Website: crate-barrel
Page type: billing-address
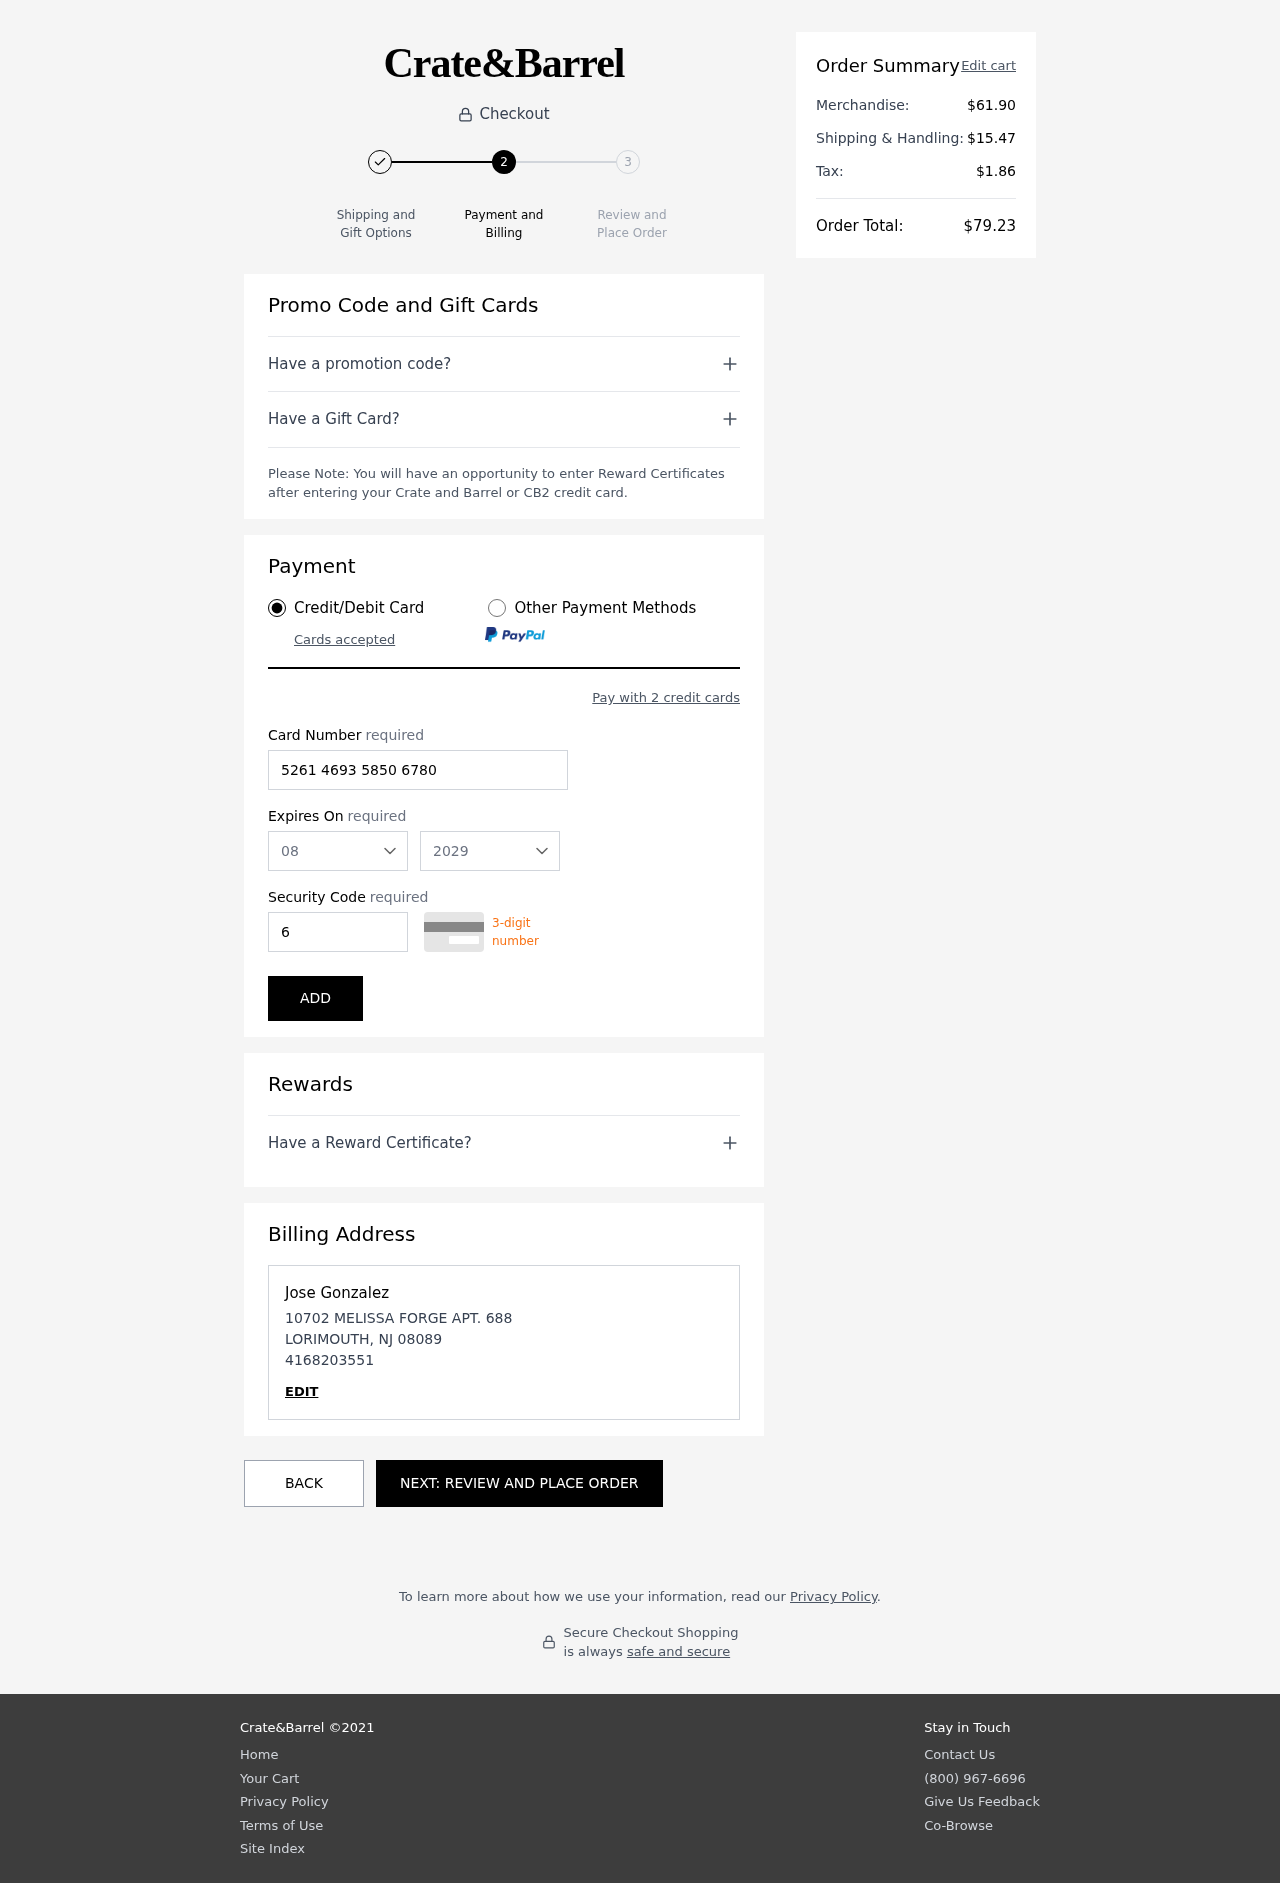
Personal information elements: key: PII_CARD_CVV
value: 626
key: PII_CARD_EXPIRY_MONTH
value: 08
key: PII_CARD_EXPIRY_YEAR
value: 29
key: PII_CARD_NUMBER
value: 5261 4693 5850 6780
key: PII_CITY
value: LORIMOUTH
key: PII_FULLNAME
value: Jose Gonzalez
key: PII_PHONE
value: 4168203551
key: PII_POSTCODE
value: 08089
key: PII_STATE_ABBR
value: NJ
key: PII_STREET
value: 10702 MELISSA FORGE APT. 688
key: PII_FIRSTNAME
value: Jose
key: PII_LASTNAME
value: Gonzalez
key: PII_PHONE_LINE
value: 3551
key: PII_PHONE_SUFFIX
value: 3551
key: PII_POSTCODE_FULL
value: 08089
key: PII_PHONE2
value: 4168203551
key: PII_PHONE3
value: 4168203551
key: PII_FULLNAME2
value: Jose Gonzalez
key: PII_FULLNAME3
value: Jose Gonzalez
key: PII_FIRSTNAME2
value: Jose
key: PII_FIRSTNAME3
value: Jose
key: PII_LASTNAME2
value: Gonzalez
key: PII_LASTNAME3
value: Gonzalez
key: PII_FIRSTNAME_DERIVED
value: Jose
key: PII_LASTNAME_DERIVED
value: Gonzalez
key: PII_PHONE_NUMERIC
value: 4168203551
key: PII_PHONE_LINE_NUMERIC
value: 3551
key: PII_PHONE_SUFFIX_NUMERIC
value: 3551
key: PII_POSTCODE_NUMERIC
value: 8089
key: PII_PHONE2_NUMERIC
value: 4168203551
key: PII_PHONE3_NUMERIC
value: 4168203551
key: PII_FULLNAME_DERIVED
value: Jose Gonzalez
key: PII_NAME_FULL_DERIVED
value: Jose Gonzalez
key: PII_PHONE_DIGITS
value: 4168203551
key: PII_PHONE_LAST4
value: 3551
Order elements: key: ORDER_SUBTOTAL
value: $61.90
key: ORDER_SHIPPING_COST
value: $15.47
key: ORDER_TAX
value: $1.86
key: ORDER_TOTAL
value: $79.23